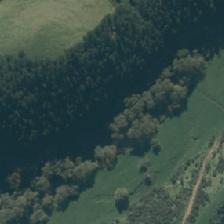
Land cover: deciduous_hardwood